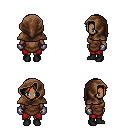
a pixel art fantasy rpg character, female body template, human, dark skin, brown tunic, red pants, brunette loose hair, cloth hood, metal gloves, black shoes, four views (front, back, left, right), 2x2 character sprite sheet, small pixel art, hard edges, no anti-aliasing